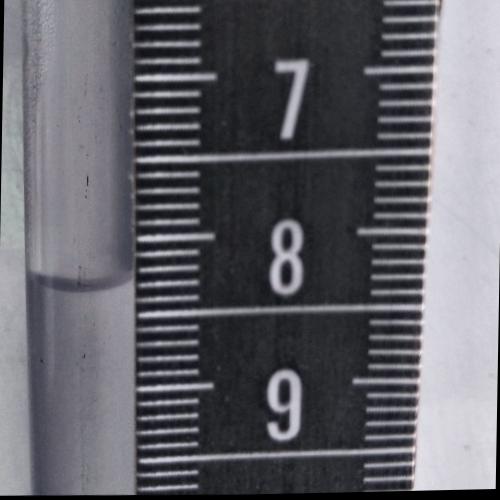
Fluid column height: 8.3 cm